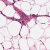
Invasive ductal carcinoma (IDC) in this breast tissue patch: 0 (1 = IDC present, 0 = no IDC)